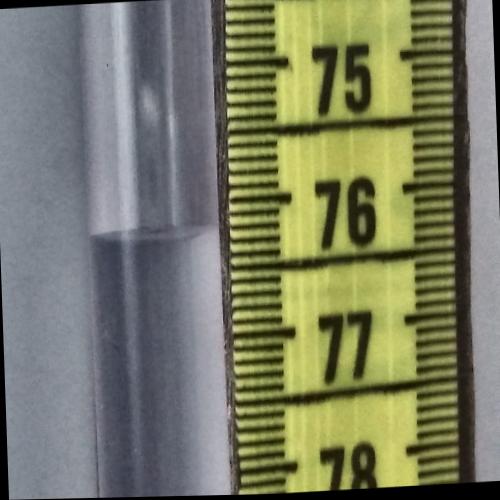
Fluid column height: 76.2 cm